Question: I have a webpage where I put some @media css property because I wanted to make it more responsive. I have a header with an image. It looks fine to normal pc screens and even if i put the minimum width on chrome. But it doesn't look fine in my cellphone (nexus 4). The image is not aligned to the centre of the screen.
Here is the page : <URL>.
In my cellphone it looks like this :
I tried the following codes but nothing worked :
HTML :
'''
<header>
<div class="container_12">
<div class="grid_12">
<h1>
<img src="images/logo.png">
</h1>
<div class="clear">
</div>
</div>
</div>
</header>
'''
CSS :
'''
@media only screen and (max-width: 479px)
{
body
{
min-width:300px;
}
header h1
{
margin: 20px 0px 0px;
float: none;
}
}
'''
I have to say that I believe it is not a class "container_12" , class "grid_12" issue because (apart from the h1 with the image) they include the navigation menu as well and this one is right at the centre.
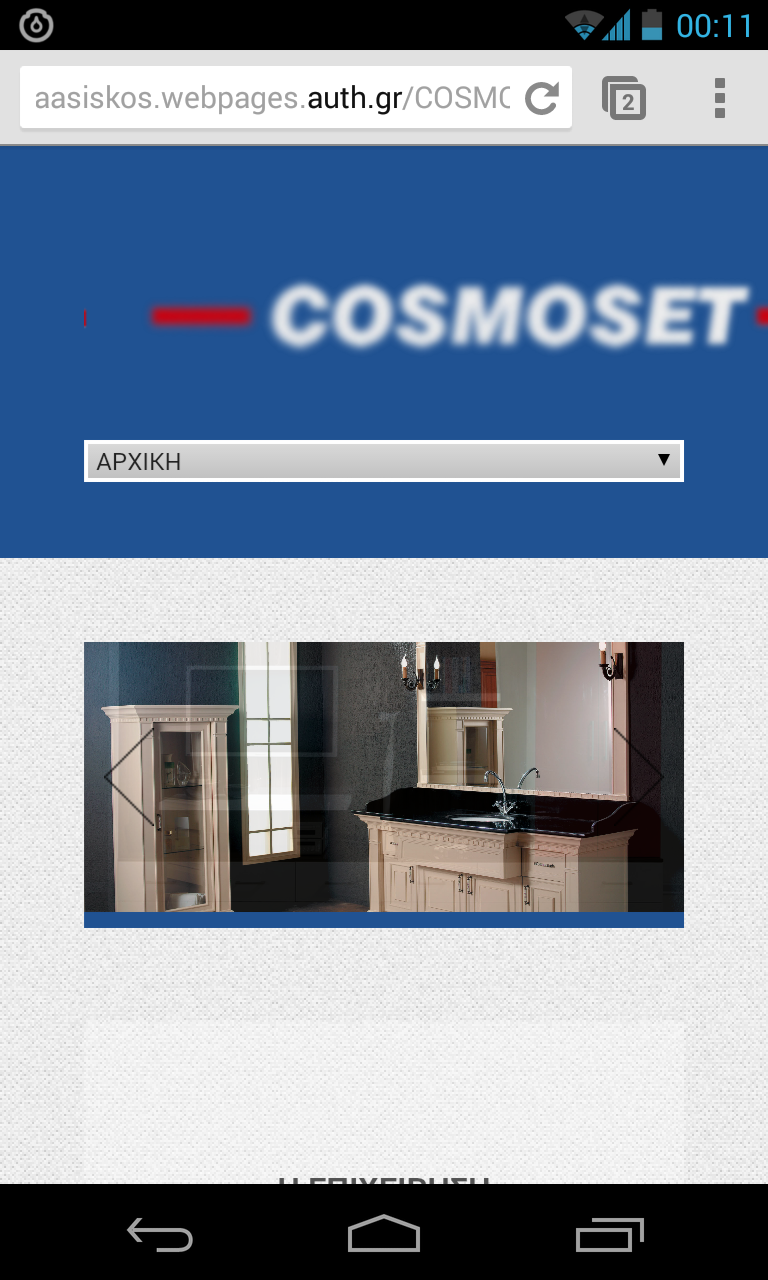
Answer: I finally tried this one and worked. I am open to see more options (answers).
'''
header h1 img
{
width: 100%;
}
'''